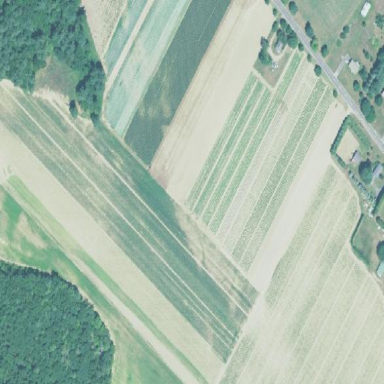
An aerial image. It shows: Farmland with agricultural activities.